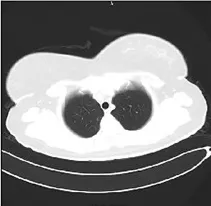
Chest computerized tomography (CT). (D-F) Chest CT image 2 months after the first thoracic surgery. (D, E) Postoperative changes of the right lung; no mGGN seen.
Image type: radiology (ct)